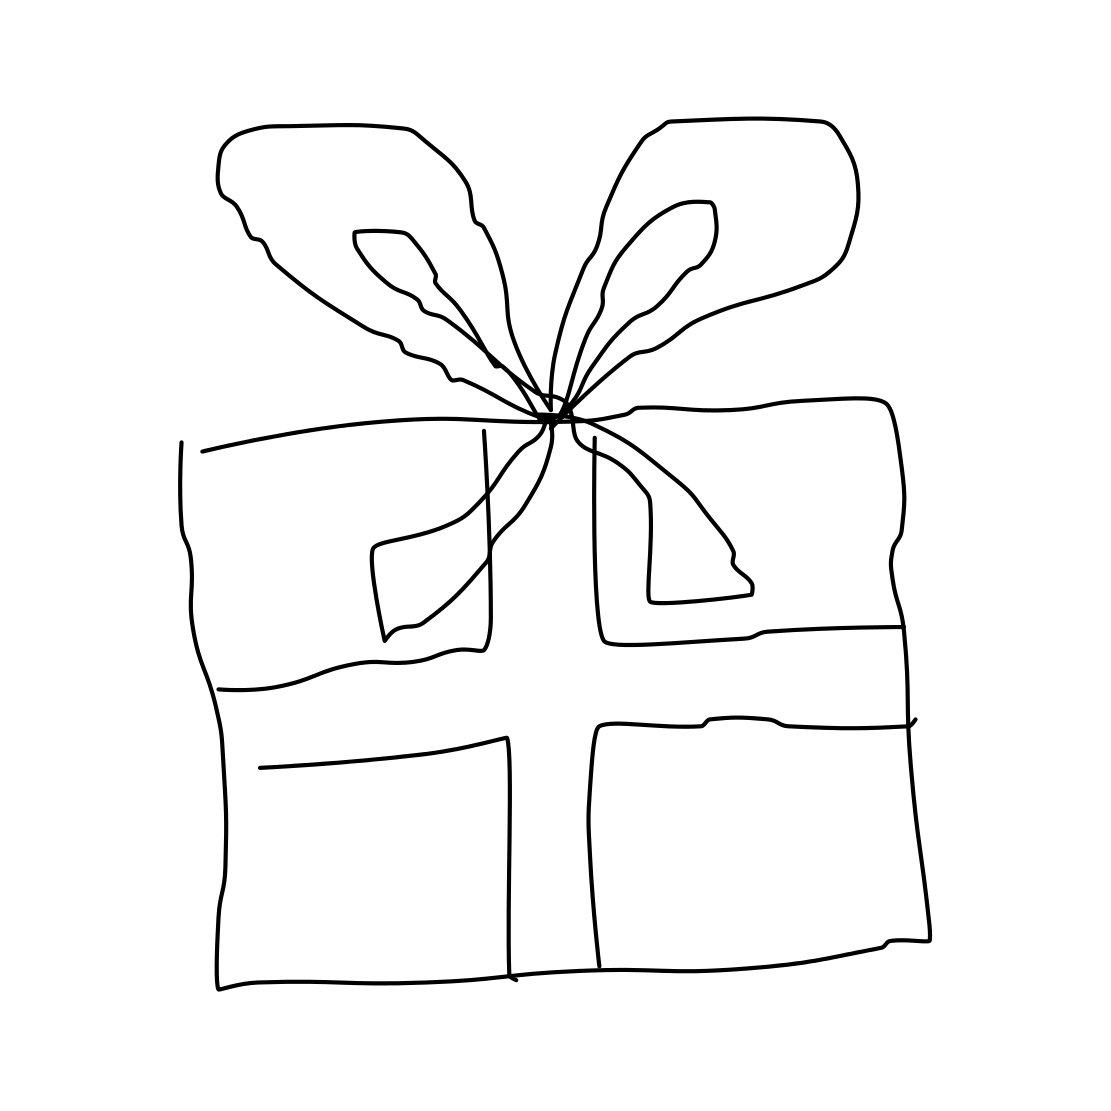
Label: present